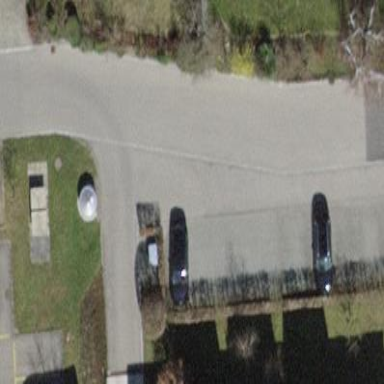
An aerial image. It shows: Parking available on the street side.